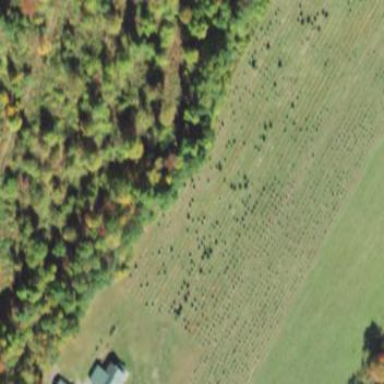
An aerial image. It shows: Plant nursery specializing in Christmas trees.